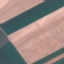
Land use / land cover class: AnnualCrop